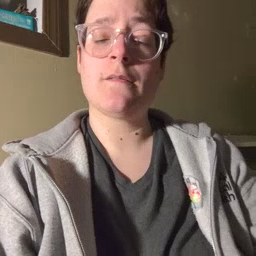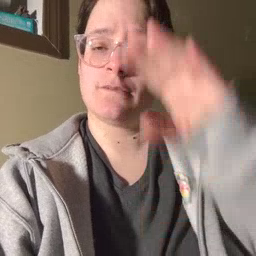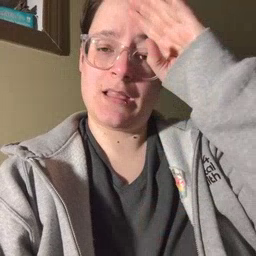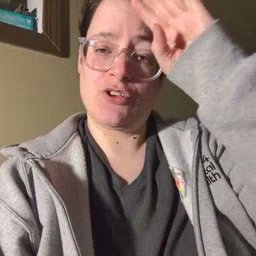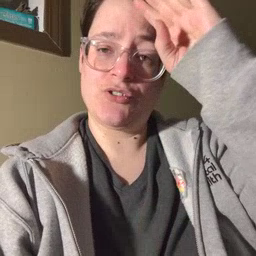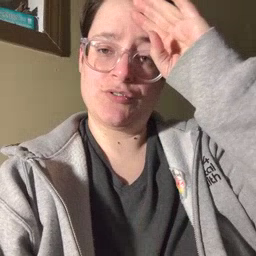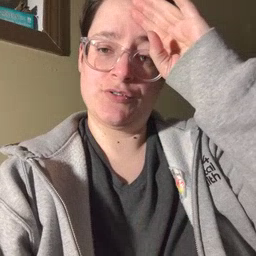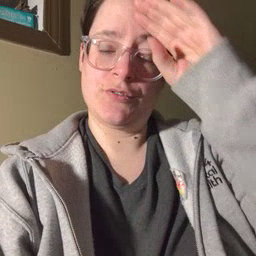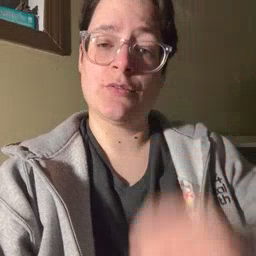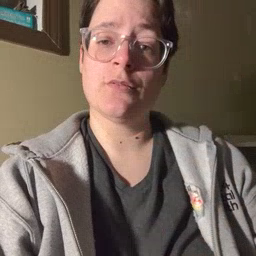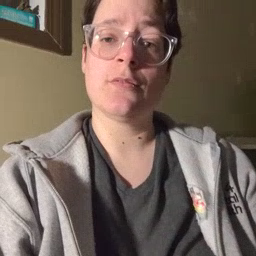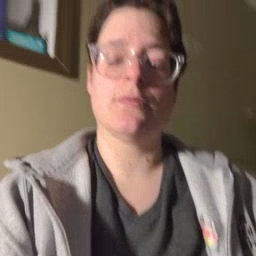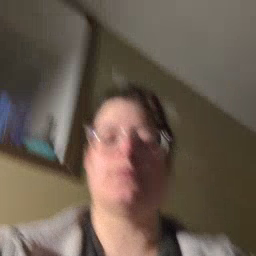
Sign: fireman